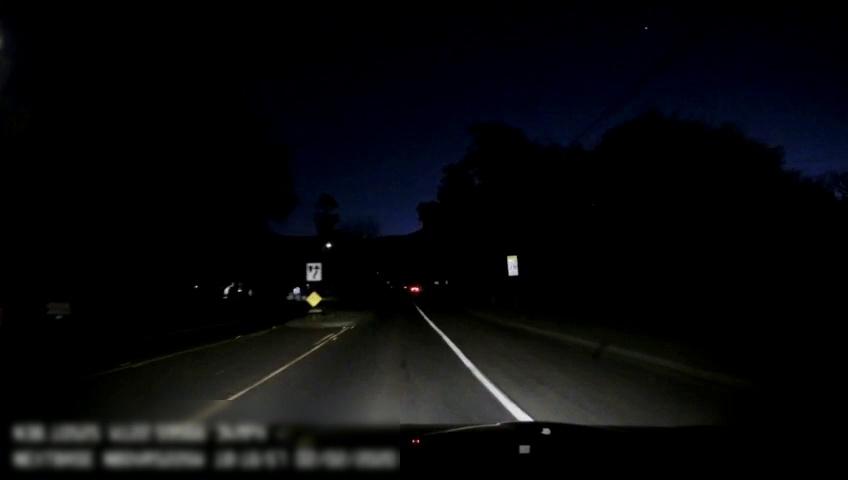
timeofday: Night
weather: Other
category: Drivable Space
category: Lanes | Alternate Lane
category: Lanes | Opposite Lane
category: Lanes | Alternate Lane
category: Lanes | Opposite Lane
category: Traffic | Signs
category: Traffic | Signs
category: Traffic | Signs